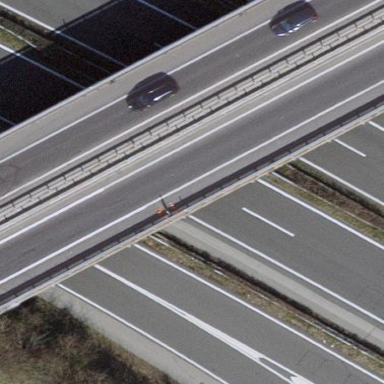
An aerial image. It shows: Man-made bridge.